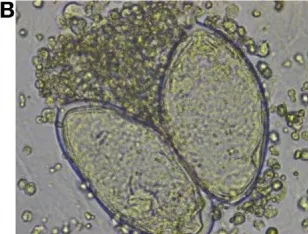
High-power photos showing Schistosoma hematobium eggs in a urine sample from our patient. Courtesy of Nazik Elamin, MIBMS from Sidra Medical and Research Center microbiology lab.
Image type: pathology (immunostaining)